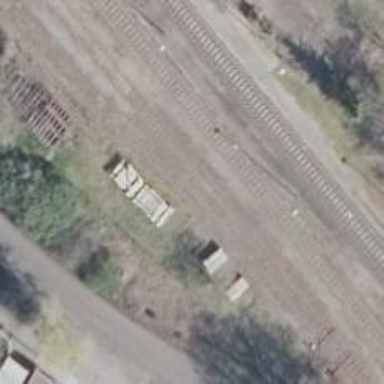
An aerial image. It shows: Railway switch.